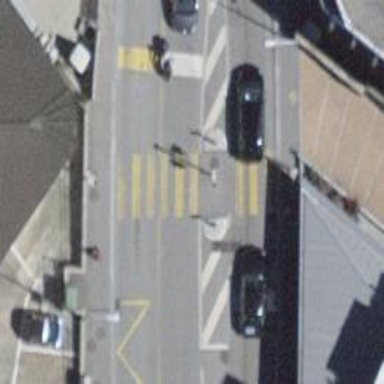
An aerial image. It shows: Crossing with traffic signals and zebra crossing marking on the island.